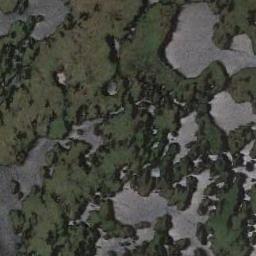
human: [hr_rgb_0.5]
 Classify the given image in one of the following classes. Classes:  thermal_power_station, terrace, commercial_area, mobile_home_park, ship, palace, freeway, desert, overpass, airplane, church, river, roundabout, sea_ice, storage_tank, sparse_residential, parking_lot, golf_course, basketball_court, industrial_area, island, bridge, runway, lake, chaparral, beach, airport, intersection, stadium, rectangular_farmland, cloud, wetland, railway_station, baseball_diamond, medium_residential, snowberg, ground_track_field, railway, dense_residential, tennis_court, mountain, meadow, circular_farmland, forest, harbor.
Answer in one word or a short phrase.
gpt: wetland